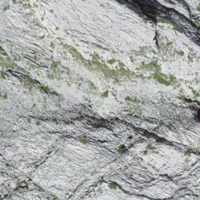
EUNIS habitat code: 48
Species observed at this site:
Erinus alpinus